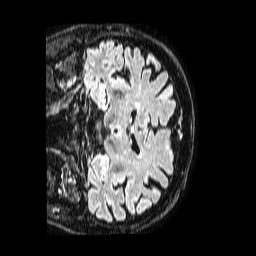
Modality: FLAIR
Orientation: coronal
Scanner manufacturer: philips
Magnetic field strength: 1.5 T
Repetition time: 4.8 s
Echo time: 0.3 s